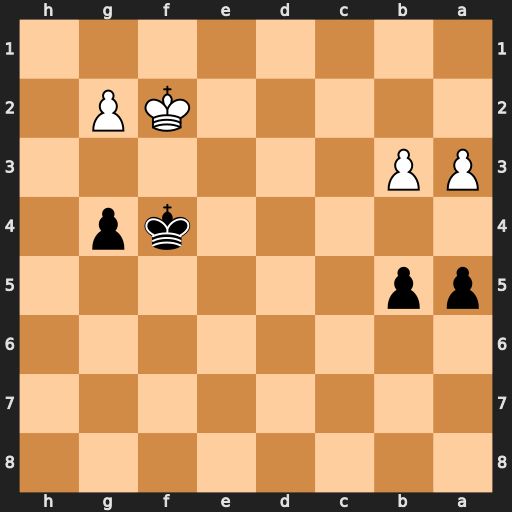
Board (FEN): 8/8/8/pp6/5kp1/PP6/5KP1/8
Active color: b
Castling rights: -
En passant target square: -
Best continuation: g3+ Ke2 Ke4 b4 a4 Kd2 Kd4